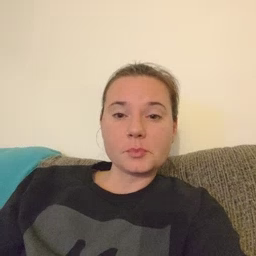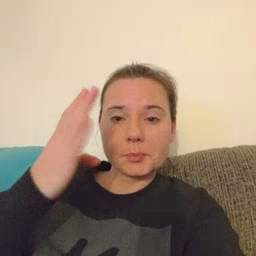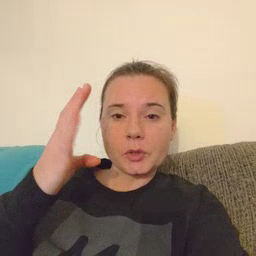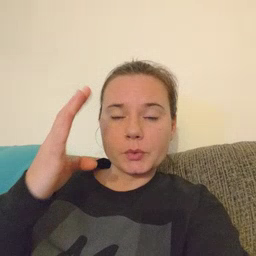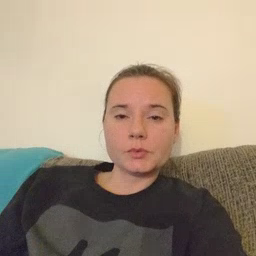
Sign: blue